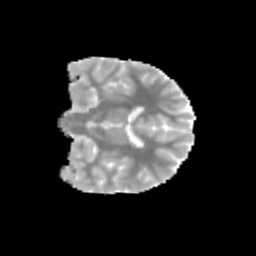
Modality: MD
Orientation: coronal
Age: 12
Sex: male
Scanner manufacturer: siemens
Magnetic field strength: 3 T
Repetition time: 3.8 s
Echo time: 0.07 s